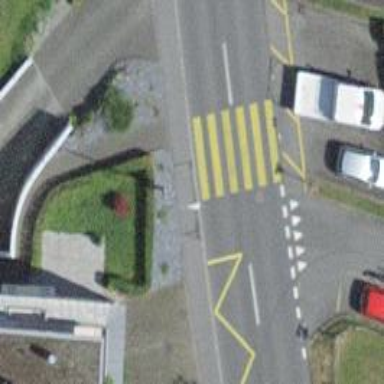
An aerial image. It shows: Uncontrolled zebra crossing with zebra markings.